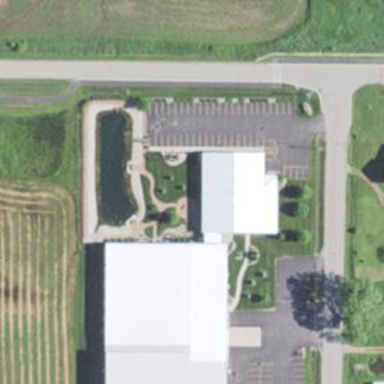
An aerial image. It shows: Commercial building.